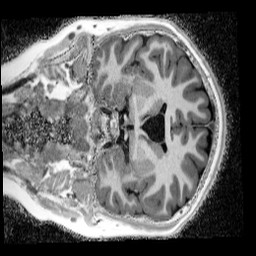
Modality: UNIT1_denoised
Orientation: coronal
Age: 12
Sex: male
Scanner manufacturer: siemens
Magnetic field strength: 3 T
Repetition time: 4 s
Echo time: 0.00299 s